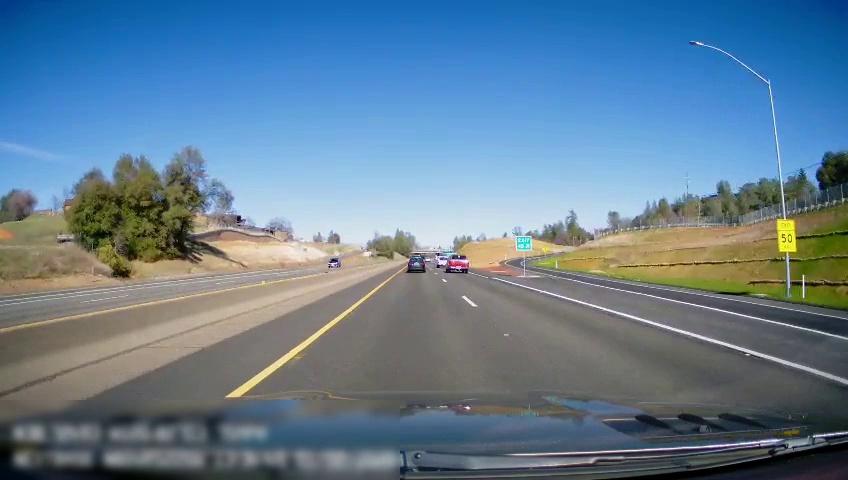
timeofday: Day
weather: Sunny
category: Drivable Space
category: Drivable Space
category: Vehicles | SUV
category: Vehicles | Car
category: Vehicles | SUV
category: Vehicles | Truck
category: Vehicles | SUV
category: Lanes | Current Lane
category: Lanes | Current Lane
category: Lanes | Alternate Lane
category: Lanes | Alternate Lane
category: Lanes | Alternate Lane
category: Lanes | Opposite Lane
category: Lanes | Opposite Lane
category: Traffic | Signs